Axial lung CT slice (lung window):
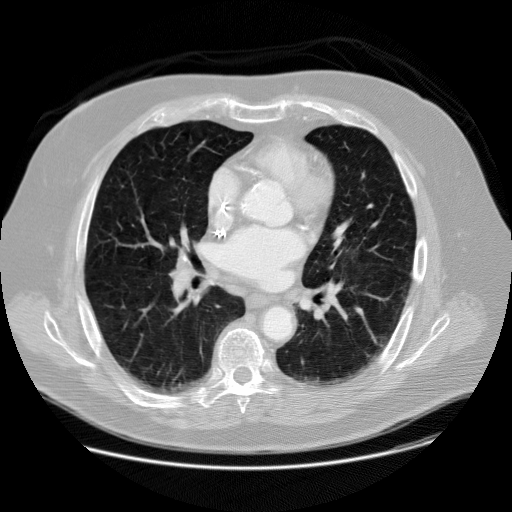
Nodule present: no